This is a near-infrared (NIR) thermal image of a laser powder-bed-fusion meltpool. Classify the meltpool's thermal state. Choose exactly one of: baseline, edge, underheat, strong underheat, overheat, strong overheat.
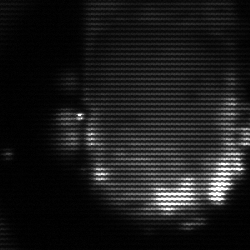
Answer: baseline